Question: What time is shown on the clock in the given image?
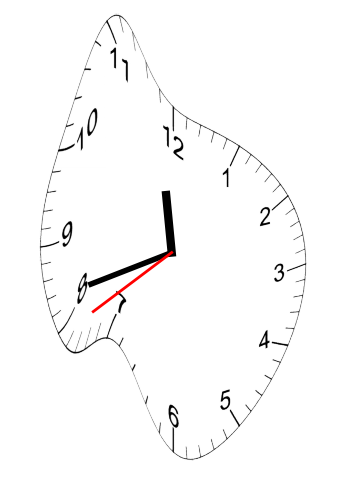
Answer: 11:41:39